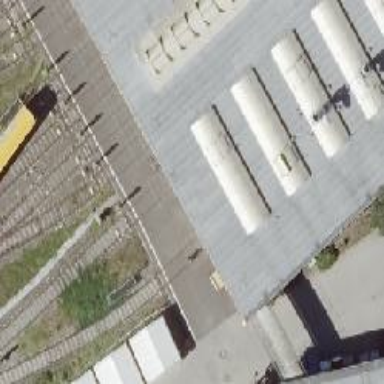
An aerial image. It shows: Yard meant for service. The rail tracks are electrified at the top.